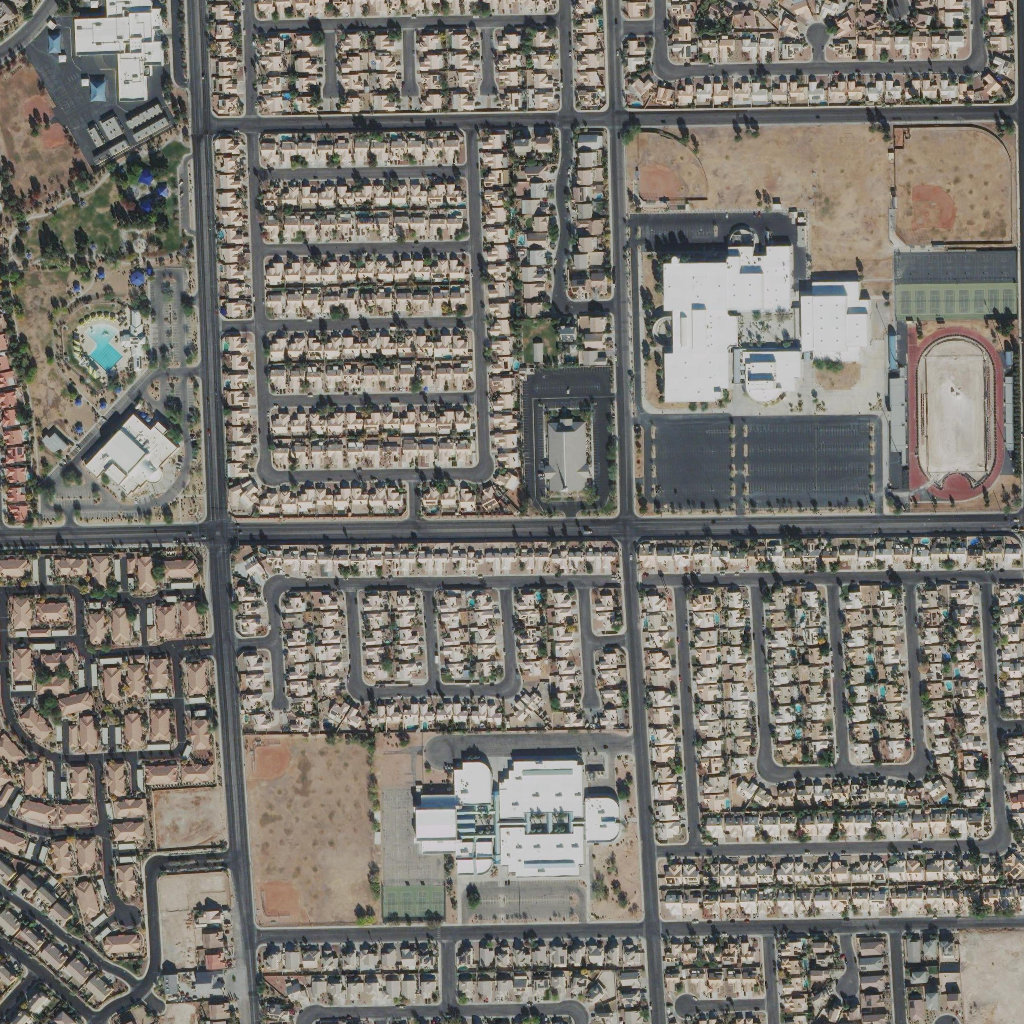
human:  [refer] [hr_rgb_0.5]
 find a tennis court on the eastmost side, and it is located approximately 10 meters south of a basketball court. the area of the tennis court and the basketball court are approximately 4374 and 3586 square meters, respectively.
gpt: <box>[[87, 27, 99, 31, 0]]</box>

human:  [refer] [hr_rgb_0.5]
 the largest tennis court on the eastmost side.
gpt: <box>[[87, 27, 99, 31, 0]]</box>

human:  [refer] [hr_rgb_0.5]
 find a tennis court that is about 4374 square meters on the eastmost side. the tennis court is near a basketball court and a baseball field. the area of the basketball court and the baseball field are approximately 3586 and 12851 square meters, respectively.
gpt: <box>[[87, 27, 99, 31, 0]]</box>